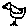
Label: bird